Aerial crown-view tile of a tropical tree (Barro Colorado Island, Panama), acquired 20250124:
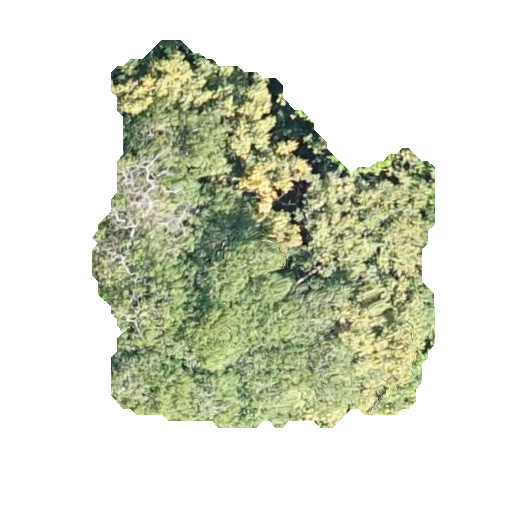
Species: Hura crepitans
GBIF accepted scientific name: Hura crepitans
Crown area: 148.1 m²